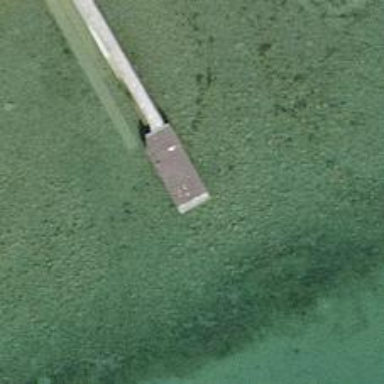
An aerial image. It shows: Man-made pier.